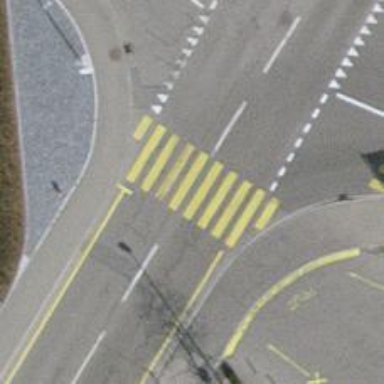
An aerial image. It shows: Uncontrolled road crossing.